Question: I want to make html/javascript/css menu that has the same functionality as windows explorer navigation has.
I have around 200 html files, the only thing is missing that is navigation. I don't need something really fancy. Actually I want the exact same thing as in windows explorer:

I'm sure that it wouldn't be that difficult to make visually a menu like this using css/javascipt , but what I'm not sure is about this:
Does anybody know some script that automatically converts my file structure into a menu. So that if I add some new page/folder, it would automaticly add this file to the menu. That would save me extremely much time, as I'm planning to add 100's of those files.
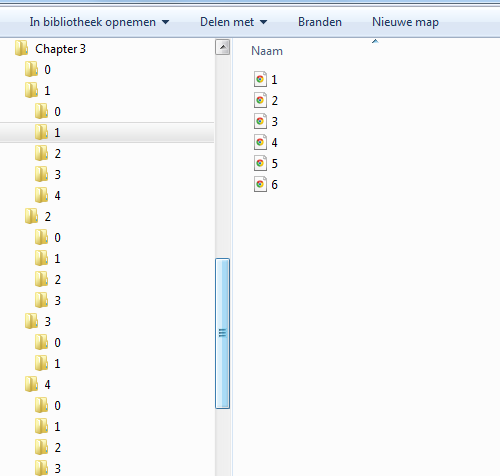
Answer: Have a look at these options for jQuery. Some of them do exactly what you want... <URL>